Field crop: maize
Growth stage: 1
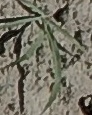
Species: sorghum